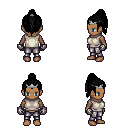
a pixel art fantasy rpg character, female body template, human, dark skin, white sleeveless shirt, metal pants, black long topknot hairstyle, silver tiara, metal gloves, four views (front, back, left, right), 2x2 character sprite sheet, small pixel art, hard edges, no anti-aliasing